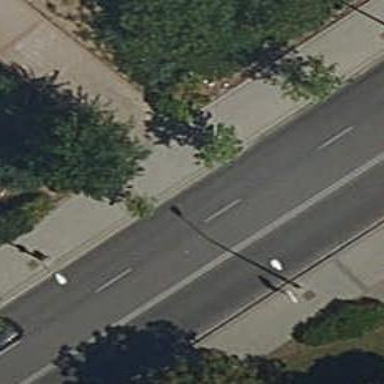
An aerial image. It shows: Bollard.